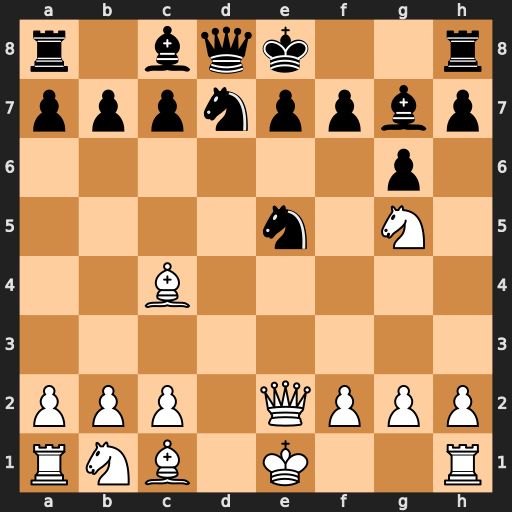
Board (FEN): r1bqk2r/pppnppbp/6p1/4n1N1/2B5/8/PPP1QPPP/RNB1K2R
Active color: w
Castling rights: KQkq
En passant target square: -
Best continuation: Bxf7+ Nxf7 Ne6 Nde5 Nxd8